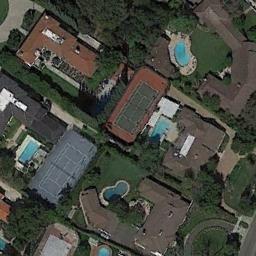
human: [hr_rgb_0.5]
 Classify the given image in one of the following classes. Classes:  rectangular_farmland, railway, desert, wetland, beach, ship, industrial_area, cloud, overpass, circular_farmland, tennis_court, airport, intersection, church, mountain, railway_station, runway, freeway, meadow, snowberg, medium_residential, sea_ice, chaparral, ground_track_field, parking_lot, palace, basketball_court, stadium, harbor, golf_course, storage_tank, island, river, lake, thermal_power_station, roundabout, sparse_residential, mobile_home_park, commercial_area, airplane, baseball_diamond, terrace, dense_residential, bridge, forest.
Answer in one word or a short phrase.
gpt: tennis_court